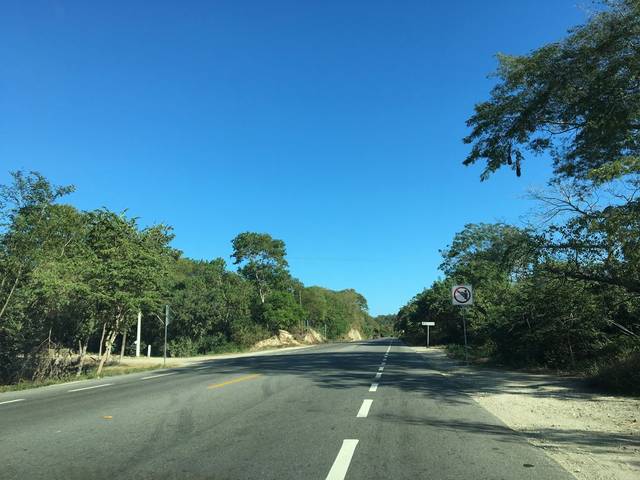
Region: Mexico
Coordinates: 15.784, -96.194